Interaction volume radius: 5 \u00c5
Interaction volume height: 35 \u00c5
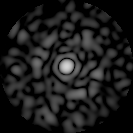
Disorder parameter: 0.8619